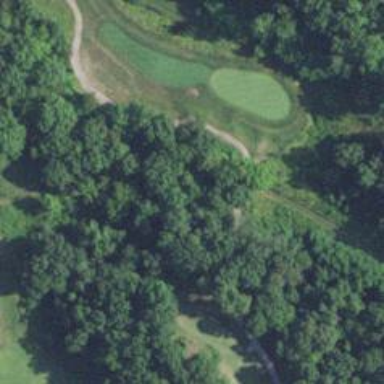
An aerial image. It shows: Pathway for golf carts.